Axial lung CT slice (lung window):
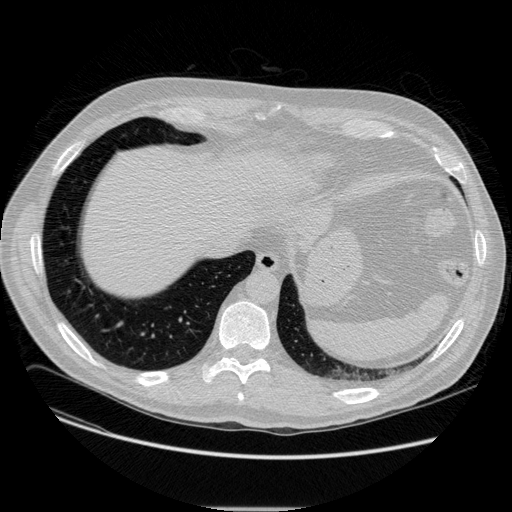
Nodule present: no